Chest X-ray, PA view. Patient: 74 years old, sex M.
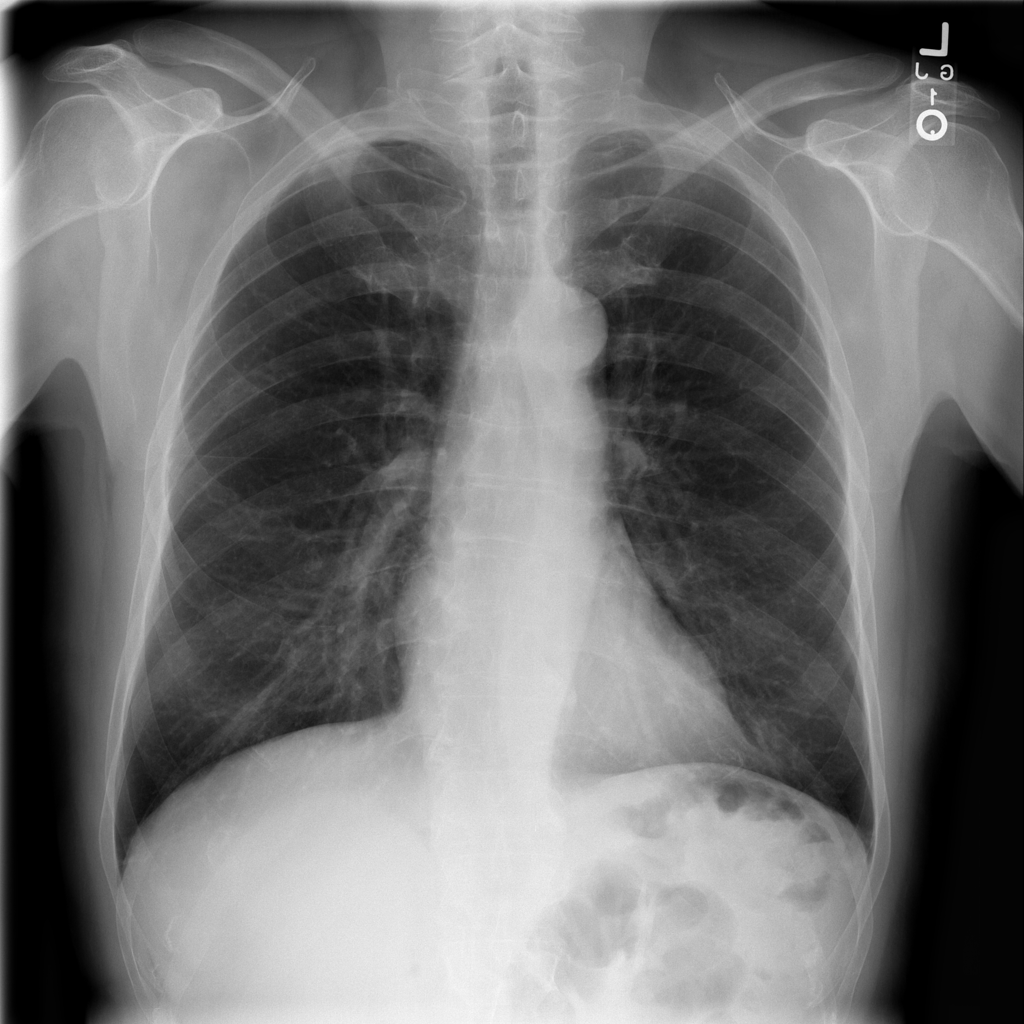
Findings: No Finding